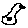
Label: bird